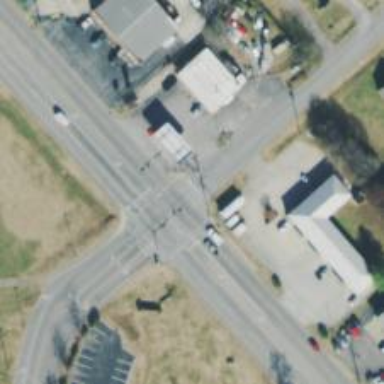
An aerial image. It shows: Marked crossing on the road.